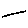
Label: line